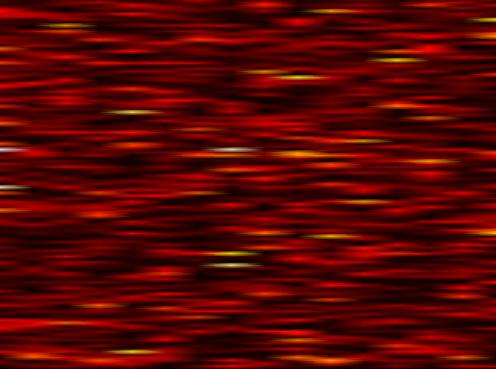
Label: OFDM